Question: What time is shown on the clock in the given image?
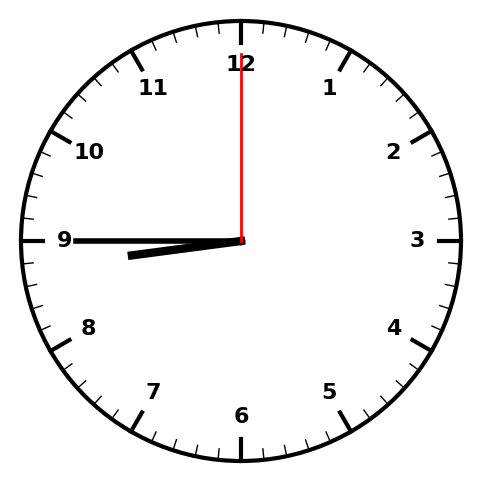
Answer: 08:45:00